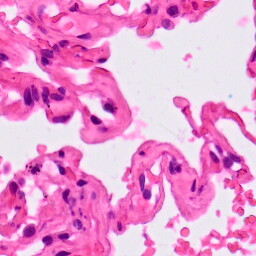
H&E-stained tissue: Lung